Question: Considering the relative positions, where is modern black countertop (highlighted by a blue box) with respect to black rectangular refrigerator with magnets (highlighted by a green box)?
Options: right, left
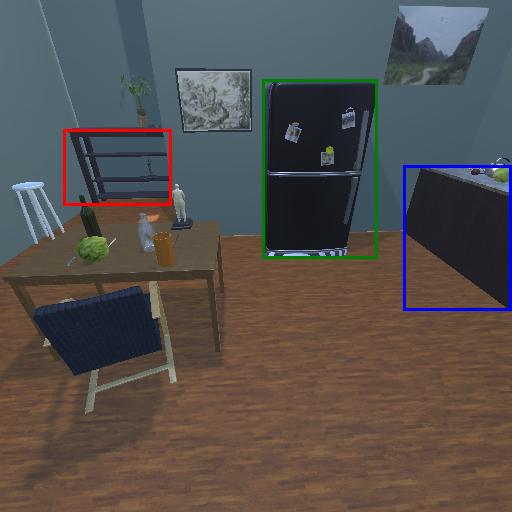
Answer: right